Aerial crown-view tile of a tropical tree (Barro Colorado Island, Panama), acquired 20250512:
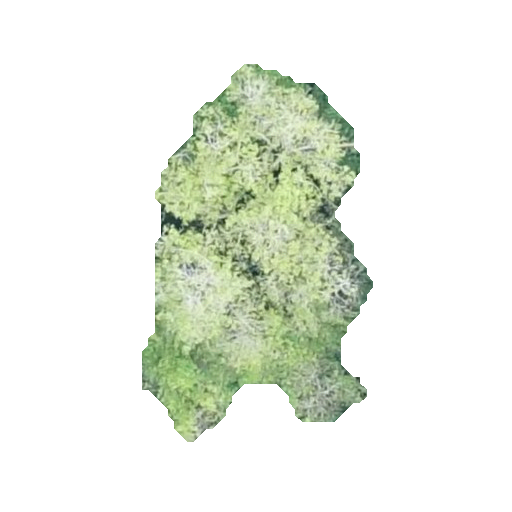
Species: Alseis blackiana
GBIF accepted scientific name: Alseis blackiana
Crown area: 89.009 m²